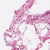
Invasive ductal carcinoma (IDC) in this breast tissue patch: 0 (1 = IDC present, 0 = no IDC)